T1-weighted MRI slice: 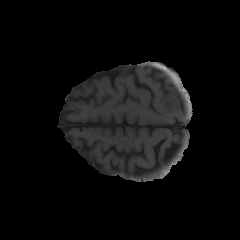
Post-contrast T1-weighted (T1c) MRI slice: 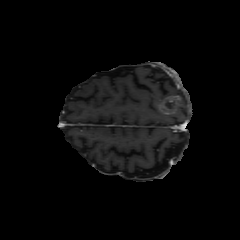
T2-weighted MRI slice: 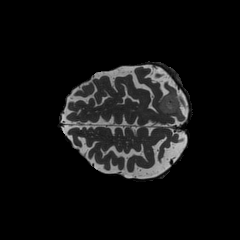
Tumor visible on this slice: yes